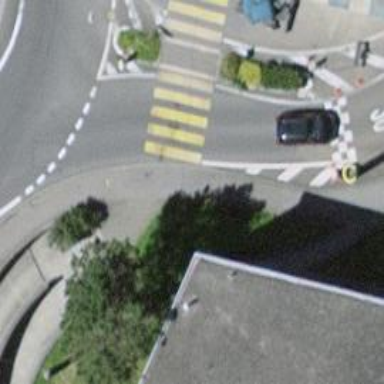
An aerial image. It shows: Footway with zebra crossing.